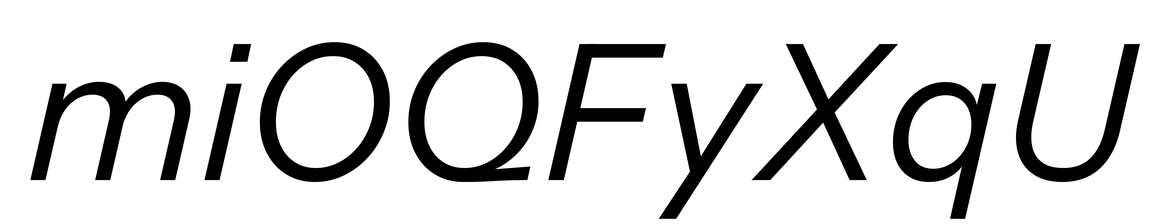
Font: InstrumentSans-Italic_Italic